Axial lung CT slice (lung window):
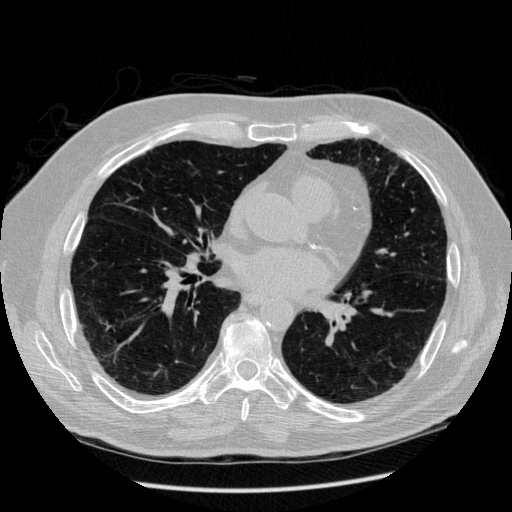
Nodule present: no